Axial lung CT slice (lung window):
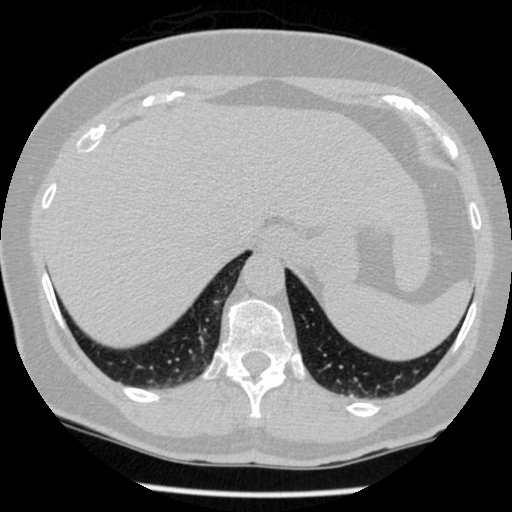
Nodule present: no